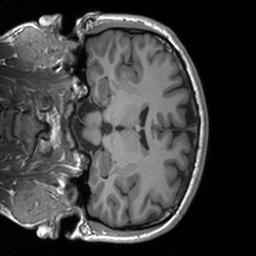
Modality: T1w
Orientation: coronal
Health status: healthy
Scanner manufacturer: siemens
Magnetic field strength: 3 T
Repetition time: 1.9 s
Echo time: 0.00226 s